【题型】解答题　【知识点】解析几何　【难度】hard
（2025·上海嘉定·二模）已知椭圆 \(C\)：\(\frac{x^2}{9} + y^2 = 1\)，\(F\) 为椭圆的右焦点，过椭圆上一点 \(P(3,0)\) 的直线 \(l_1\) 交椭圆于另一点 \(Q\)，点 \(M\) 为椭圆上任意一点。

(1) 求 \(|MF|\) 的最小值；

\vspace{0.8em}
(2) 当直线 \(l_1\) 的斜率为 1 时，求 \(\triangle PQM\) 面积的最大值及此时点 \(M\) 的坐标；

\vspace{0.8em}
(3) 若直线 \(PQ\) 与直线 \(l_2\)：\(x = -3\) 交于点 \(D\)，点 \(D\) 不在 \(x\) 轴上，\(Q\) 关于原点的对称点为 \(R\)，直线 \(PR\) 与 \(l_2\) 交于点 \(E\)，求线段 \(|DE|\) 的取值范围。
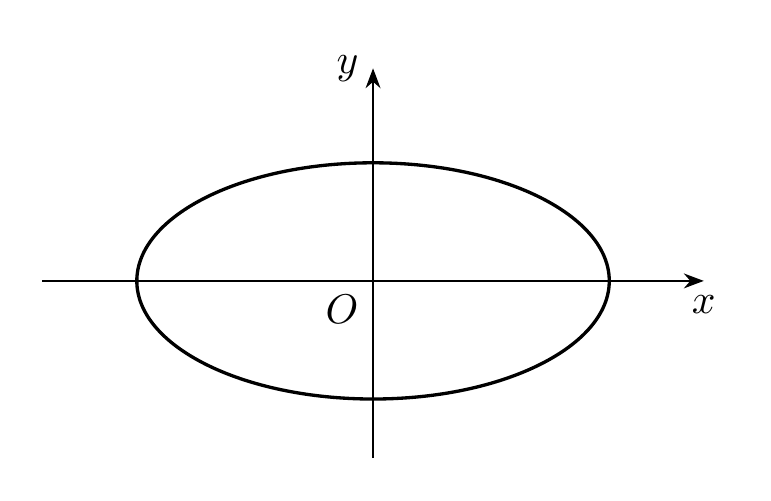
【解答】
\textbf{【详解】}
(1)

由椭圆方程 \(\frac{x^2}{9} + y^2 = 1\) 知，\(a^2 = 9\)，\(b^2 = 1\)，\(c^2 = a^2 - b^2 = 9 - 1 = 8\)，所以右焦点 \(F(2\sqrt{2}, 0)\)。

设 \(M(m, n)\)，则 \(|MF| = \sqrt{(m - 2\sqrt{2})^2 + n^2}\)，由 \(\frac{m^2}{9} + n^2 = 1 \Rightarrow n^2 = 1 - \frac{m^2}{9}\) 代入得：
\begin{align*}
|MF| &= \sqrt{(m - 2\sqrt{2})^2 + 1 - \frac{m^2}{9}} \\
&= \sqrt{\frac{8m^2}{9} - 4\sqrt{2}m + 9} = \frac{\sqrt{8m^2 - 36\sqrt{2}m + 81}}{3}
\end{align*}
由于 \(m \in [-3, 3]\)，对称轴 \(m = \frac{9\sqrt{2}}{4} > 3\)，

所以 \(|MF| \geq \frac{\sqrt{8 \times 9 - 36\sqrt{2} \times 3 + 81}}{3} = \sqrt{17 - 12\sqrt{2}} = \sqrt{9 - 2 \times 3 \times \sqrt{8} + 8} = 3 - 2\sqrt{2}\)，

即 \(|MF|\) 的最小值为 \(3 - 2\sqrt{2}\)，此时点 \(M\) 为椭圆的右顶点。

---

(2)

由直线 \(l_1\) 的斜率为 1 且经过 \(P(3, 0)\)，可得直线方程 \(y = x - 3\)，

与椭圆 \(\frac{x^2}{9} + y^2 = 1\) 联立方程组，消元得：
\[
\frac{x^2}{9} + (x - 3)^2 = 1 \Rightarrow 10x^2 - 54x + 72 = 0,
\]
解得 \(x = 3\)，\(x = \frac{12}{5}\)，则代入 \(x = \frac{12}{5}\) 得：\(y = \frac{12}{5} - 3 = -\frac{3}{5}\)，所以 \(Q\left(\frac{12}{5}, -\frac{3}{5}\right)\)，

\[
|PQ| = \sqrt{\left(\frac{12}{5} - 3\right)^2 + \left(-\frac{3}{5} - 0\right)^2} = \frac{3\sqrt{2}}{5},
\]

设平行于直线 \(l_1\) 的直线方程为 \(y = x + t\)，则与椭圆 \(\frac{x^2}{9} + y^2 = 1\) 联立方程组，消元得：
\[
\frac{x^2}{9} + (x + t)^2 = 1 \Rightarrow 10x^2 + 18tx + 9t^2 - 9 = 0,
\]
当此直线与椭圆相切时，满足判别式为 0，

即 \(\Delta = 18^2t^2 - 4 \times 10 \times (9t^2 - 9) = 0\)，解得 \(t = \pm\sqrt{10}\)。

根据数形结合可得 \(t = -\sqrt{10}\) 时，满足切点 \(M\) 取到 \(\triangle PQM\) 面积最大值，

此时方程为 \(10x^2 + 18\sqrt{10}x + 81 = 0 \Rightarrow (\sqrt{10}x + 9)^2 = 0 \Rightarrow x = -\frac{9}{\sqrt{10}}\)，

代入直线得 \(y = -\frac{9}{\sqrt{10}} - \sqrt{10} = \frac{1}{\sqrt{10}}\)，则 \(M\left(-\frac{9}{\sqrt{10}}, \frac{1}{\sqrt{10}}\right)\)，

由点 \(M\left(-\frac{9}{\sqrt{10}}, \frac{1}{\sqrt{10}}\right)\) 到直线 \(y = x - 3\) 的距离公式得：
\[
d = \frac{\left| -\frac{9}{\sqrt{10}} - \frac{1}{\sqrt{10}} - 3 \right|}{\sqrt{2}} = \frac{3 + \sqrt{10}}{\sqrt{2}},
\]

所以 \(\triangle PQM\) 面积的最大值为 \(S = \frac{1}{2} \times \frac{3\sqrt{2}}{5} \times \frac{3 + \sqrt{10}}{\sqrt{2}} = \frac{9 + 3\sqrt{10}}{10}\)，

此时点 \(M\left(-\frac{9}{\sqrt{10}}, \frac{1}{\sqrt{10}}\right)\)。

---

(3)

设过点 \(P(3, 0)\) 直线为：\(y = k(x - 3)\)，与椭圆 \(\frac{x^2}{9} + y^2 = 1\) 联立方程组，消元得：
\[
\frac{x^2}{9} + k^2(x - 3)^2 = 1 \Rightarrow (1 + 9k^2)x^2 - 54k^2x + 81k^2 - 9 = 0,
\]
由 \(\Delta = (-54k^2)^2 - 4(1 + 9k^2)(81k^2 - 9) = 36 > 0\)，

再由于交点 \(D\) 不在 \(x\) 轴上，即 \(k \neq 0\)，

设交点 \(Q(x_1, y_1)\)，则有 \(x_1 + 3 = \frac{54k^2}{1 + 9k^2} \Rightarrow x_1 = \frac{27k^2 - 3}{1 + 9k^2}\)，

代入 \(x_1 = \frac{27k^2 - 3}{1 + 9k^2}\) 得：\(y_1 = k\left(\frac{27k^2 - 3}{1 + 9k^2} - 3\right) = \frac{-6k}{1 + 9k^2}\)，

由于 \(Q\) 关于原点的对称点为点 \(R\)，所以 \(R\left(-\frac{27k^2 - 3}{1 + 9k^2}, \frac{6k}{1 + 9k^2}\right)\)，

则直线 \(PR\) 方程为 \(y = \frac{\frac{6k}{1 + 9k^2}}{-\frac{27k^2 - 3}{1 + 9k^2} - 3}(x - 3)\)，与直线 \(x = -3\) 相交得：

\(E\) 点纵坐标为 \(y = -6 \cdot \frac{\frac{6k}{1 + 9k^2}}{-\frac{27k^2 - 3}{1 + 9k^2} - 3} = \frac{2}{3k}\)，

而直线 \(y = k(x - 3)\) 与直线 \(x = -3\) 相交得：

\(D\) 点纵坐标为 \(y = -6k\)，

所以可得 \(|DE| = \left| \frac{2}{3k} + 6k \right| = \left| \frac{2}{3k} \right| + |6k| \geq 2\sqrt{\left| \frac{2}{3k} \right| \cdot |6k|} = 4\)，

当且仅当 \(\left| \frac{2}{3k} \right| = |6k|\)，即 \(k = \pm \frac{1}{3}\) 时，\(|DE|\) 取到最小值 4，

即 \(|DE|\) 的取值范围是 \([4, +\infty)\)。

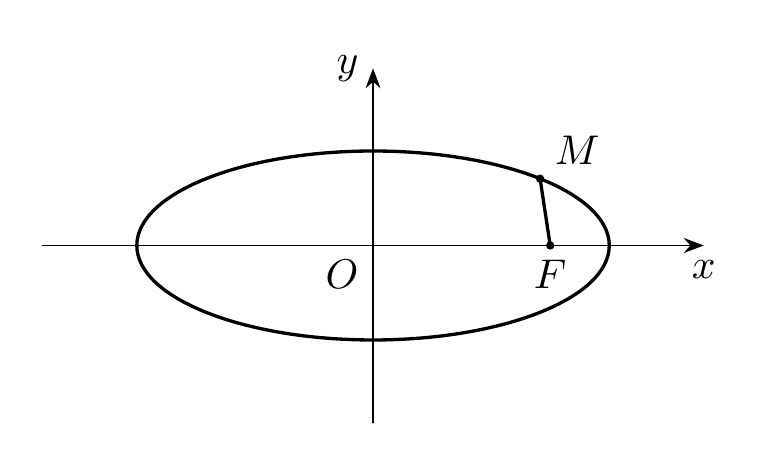
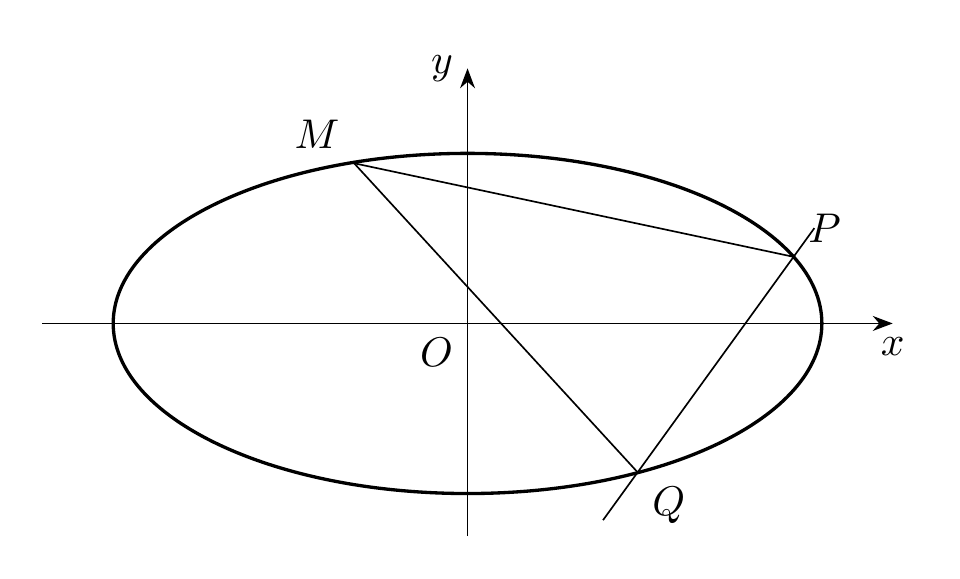
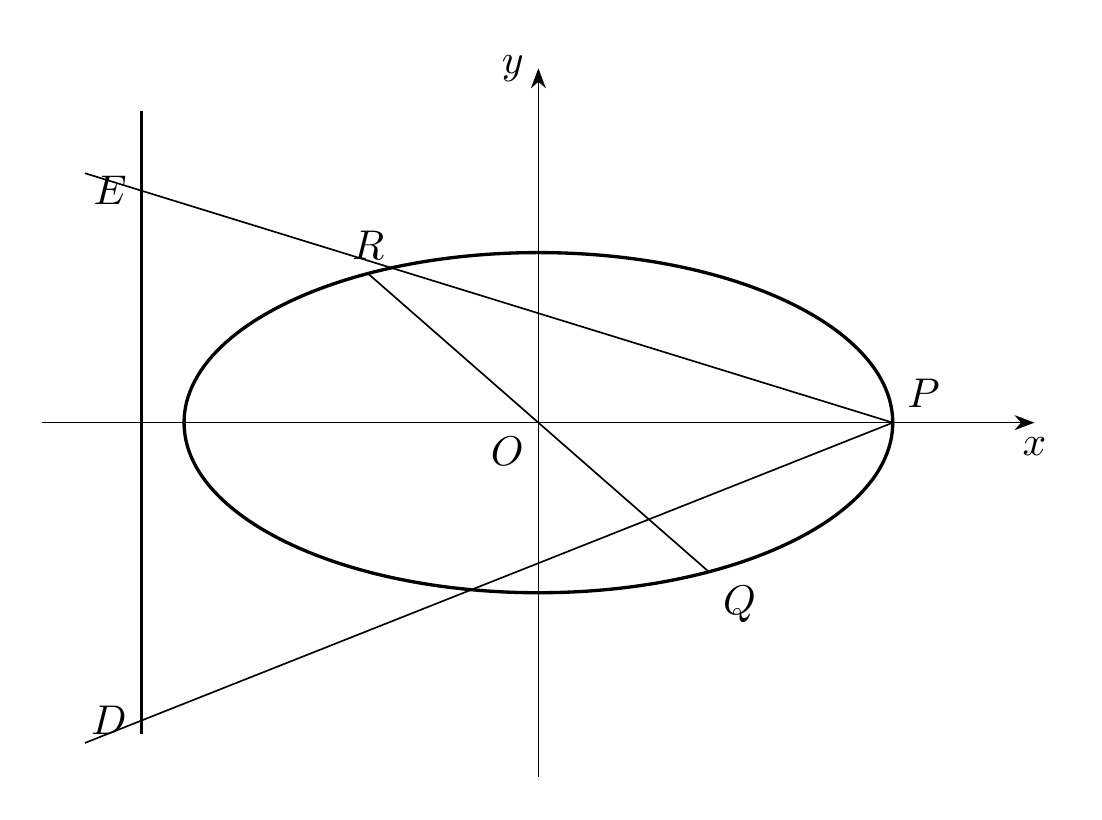